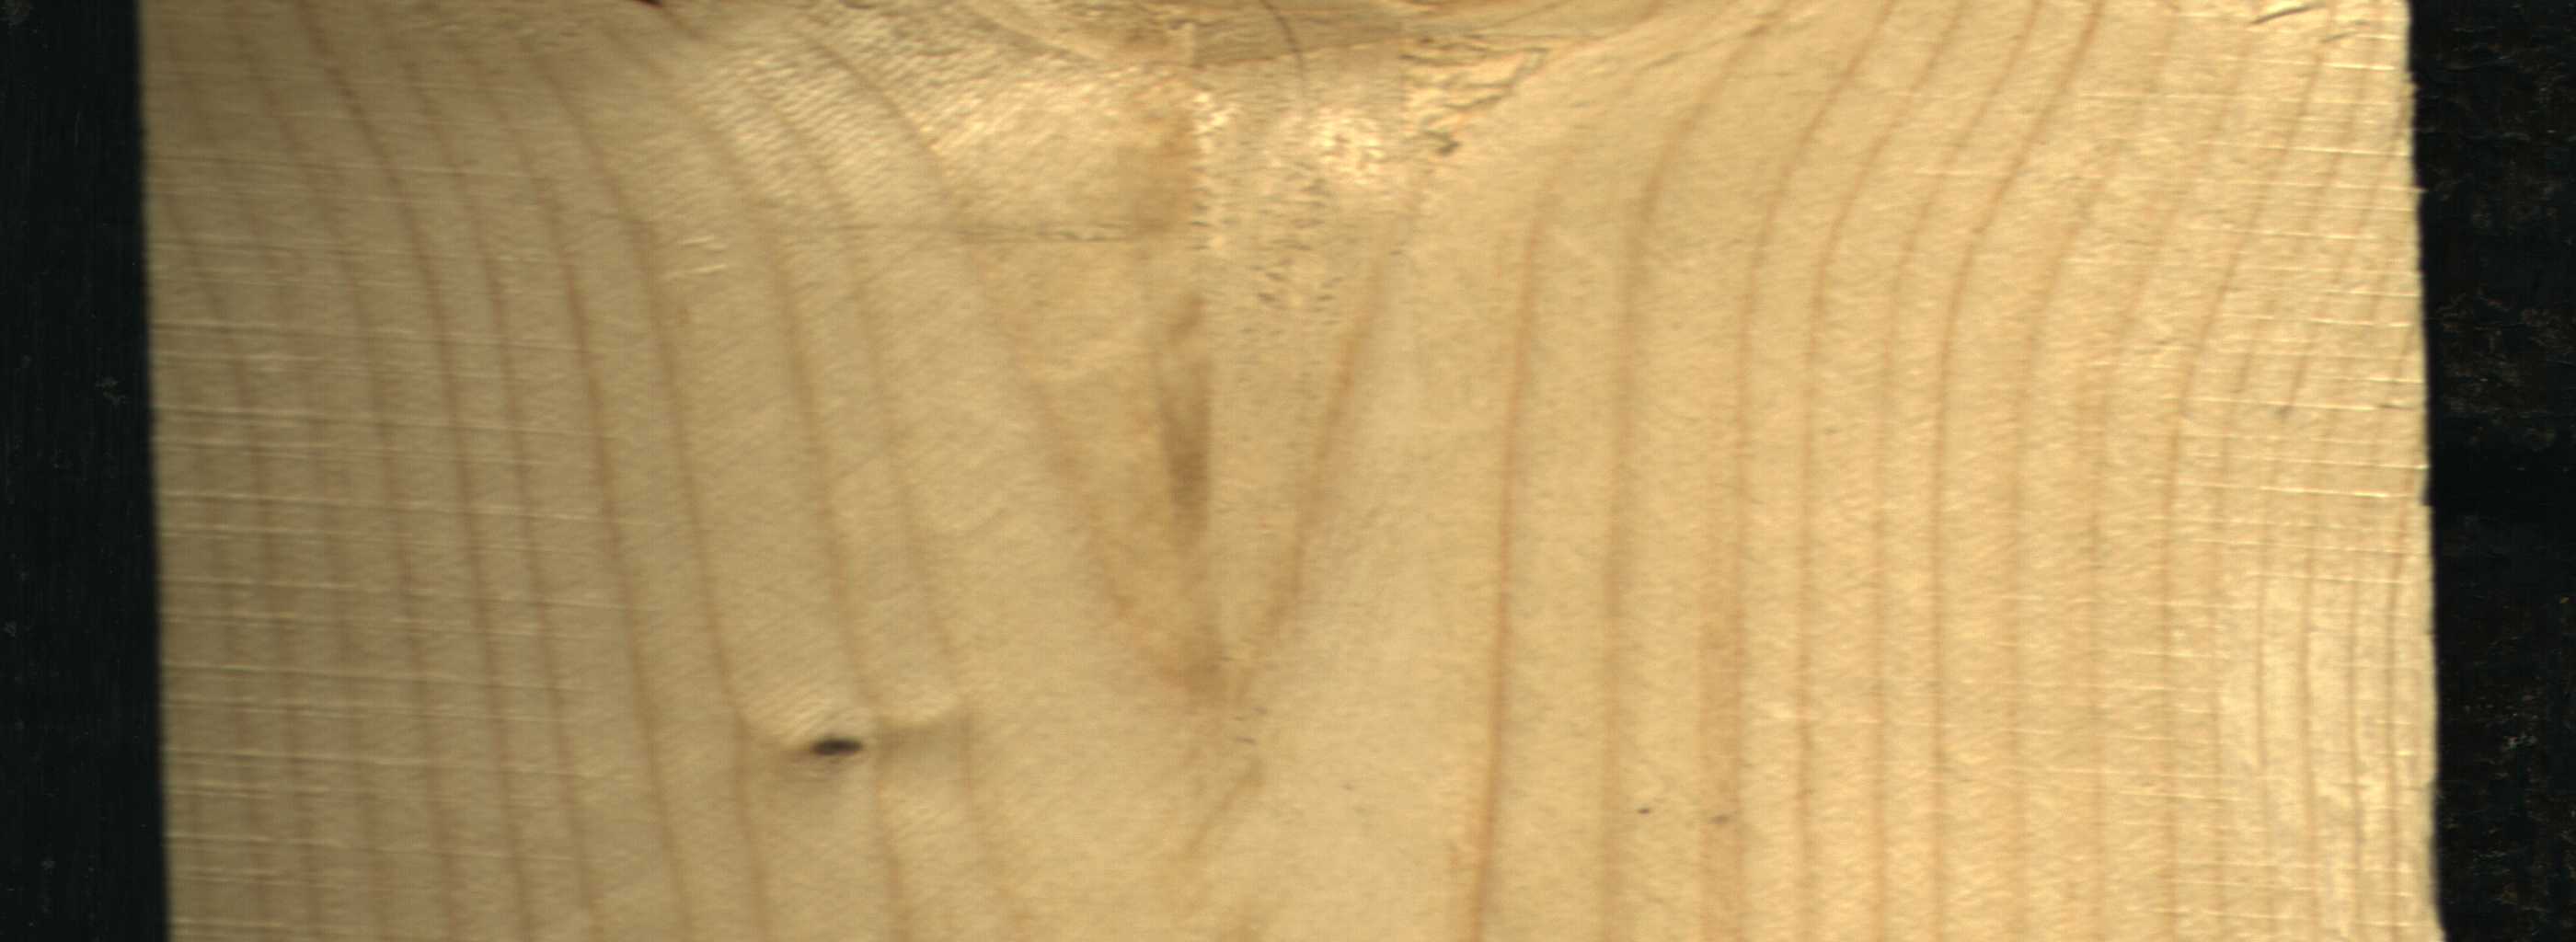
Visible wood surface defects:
Live_Knot